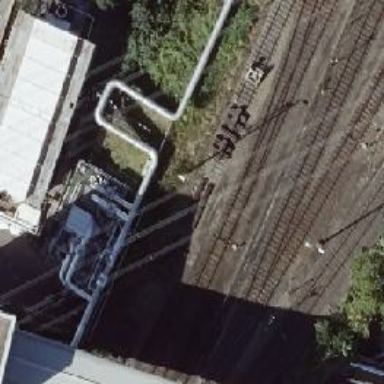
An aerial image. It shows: Railway switch with the turnout side on the left.